Interaction volume radius: 5 \u00c5
Interaction volume height: 10 \u00c5
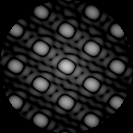
Disorder parameter: 0.01053